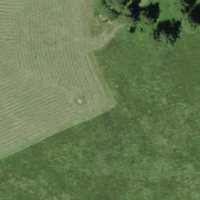
EUNIS habitat code: 26
Species observed at this site:
Falco tinnunculus